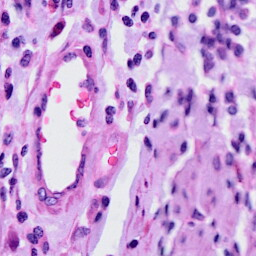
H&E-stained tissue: Cervix